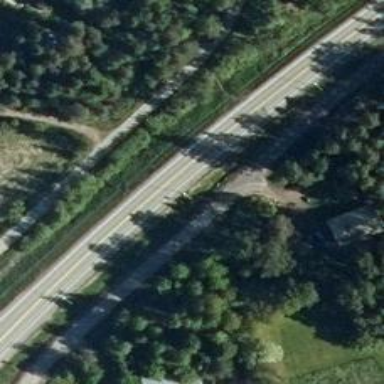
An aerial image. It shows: Asphalt trunk highway.